Question: I am having some difficulty loading in texture coords from the obj file using the GLM library
Using OpenGL 3.3
<URL>
<URL>
I am under the impression that an obj file would have the same number of indexed (none repeated) vertexs as texture coords then the "GLMtriangle: Struct" would contain the vertexs "GLuint tindices[3]" that index the texturecoord array "texcoords". However the examples I have found do not have an equal number of texture coords to vertexs.
Using the above understanding I try to put all the texture coords in to an array by looping through each GLMtriangle and adding indexed texture coords to an array. To give me a texture coord for every single vertex.
'''
for (the number of GLMtriangles)
t= (the GLMtriangle index )
//vertex0
rawTextCoords[t] = GLMmodel->texcoords [GLMtriangle.tindices[0]];
rawTextCoords[t+1] = GLMmodel->texcoords [GLMtriangle.tindices[0]+1];
//vertex1
rawTextCoords[t+2] = GLMmodel->texcoords [GLMtriangle.tindices[1]];
rawTextCoords[t+3] = GLMmodel->texcoords [GLMtriangle.tindices[1]+1];
//vertex2
rawTextCoords[t+4] = GLMmodel->texcoords [GLMtriangle.tindices[2]];
rawTextCoords[t+5] = GLMmodel->texcoords [GLMtriangle.tindices[2]+1];
od
'''
This is my current output.

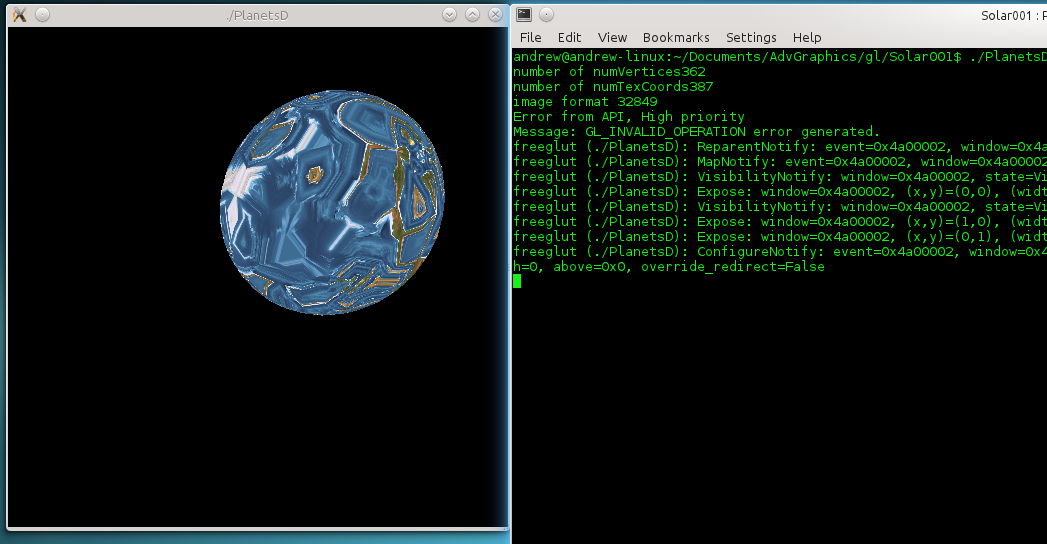
Answer: Your sample pseudocode at least looks sound.
Wild guess: you are not passing the proper values to 'glTexCoordPointer()' (or 'glVertexAttribPointer()'). It's easy to get the 'size' or 'type' values wrong if you type too fast. From your pseudocode 'size' needs to be 2.